You are looking at the short-time Fourier spectrogram of a bearing's acceleration signal. Classify the bearing condition as one of: normal, inner_race, outer_race, ball.
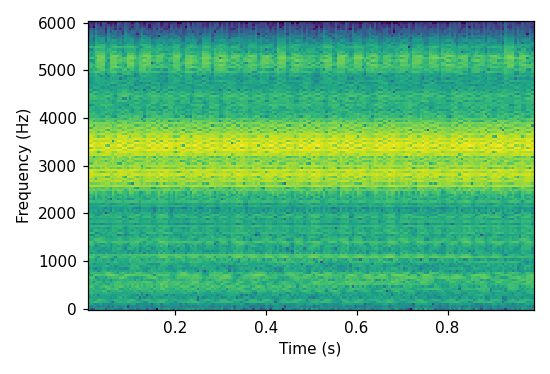
Answer: outer_race